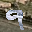
Label: 9